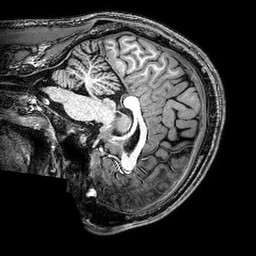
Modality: T1w
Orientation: sagittal
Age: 22
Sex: male
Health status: healthy
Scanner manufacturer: philips
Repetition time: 0.008337 s
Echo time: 0.00382 s